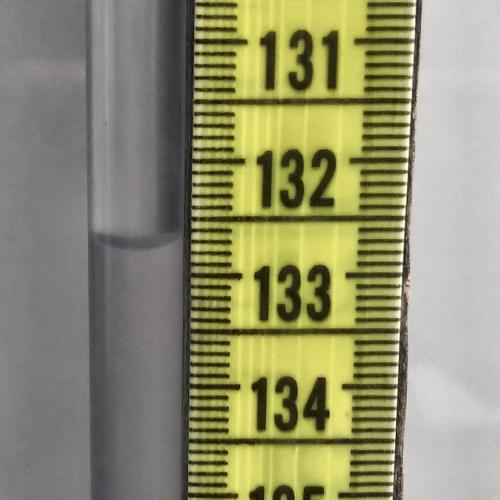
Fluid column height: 132.7 cm